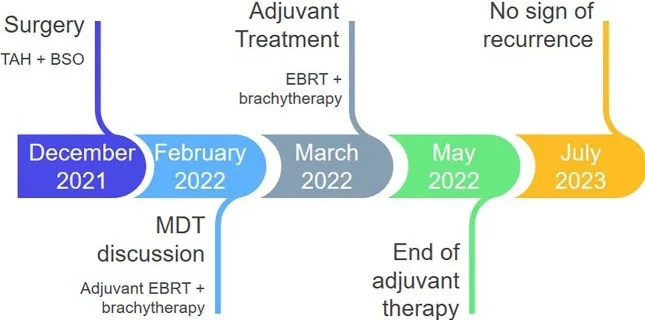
Timeline of postoperative management. TAH, total abdominal hysterectomy; BSO, bilateral salpingo-oophorectomy; MDT, multidisciplinary team board; EBRT, external beam radiotherapy.
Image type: chart (chart)